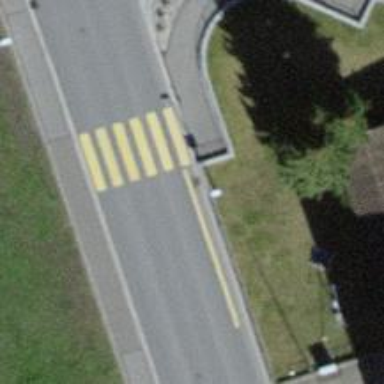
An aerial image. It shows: Marked crossing with zebra stripes on the road.